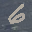
Label: 6